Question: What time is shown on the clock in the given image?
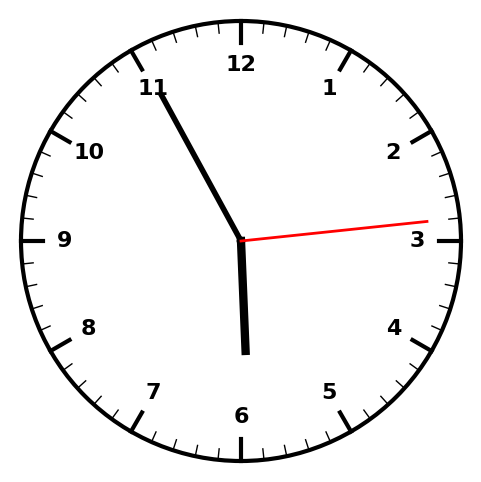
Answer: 05:55:14